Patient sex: M
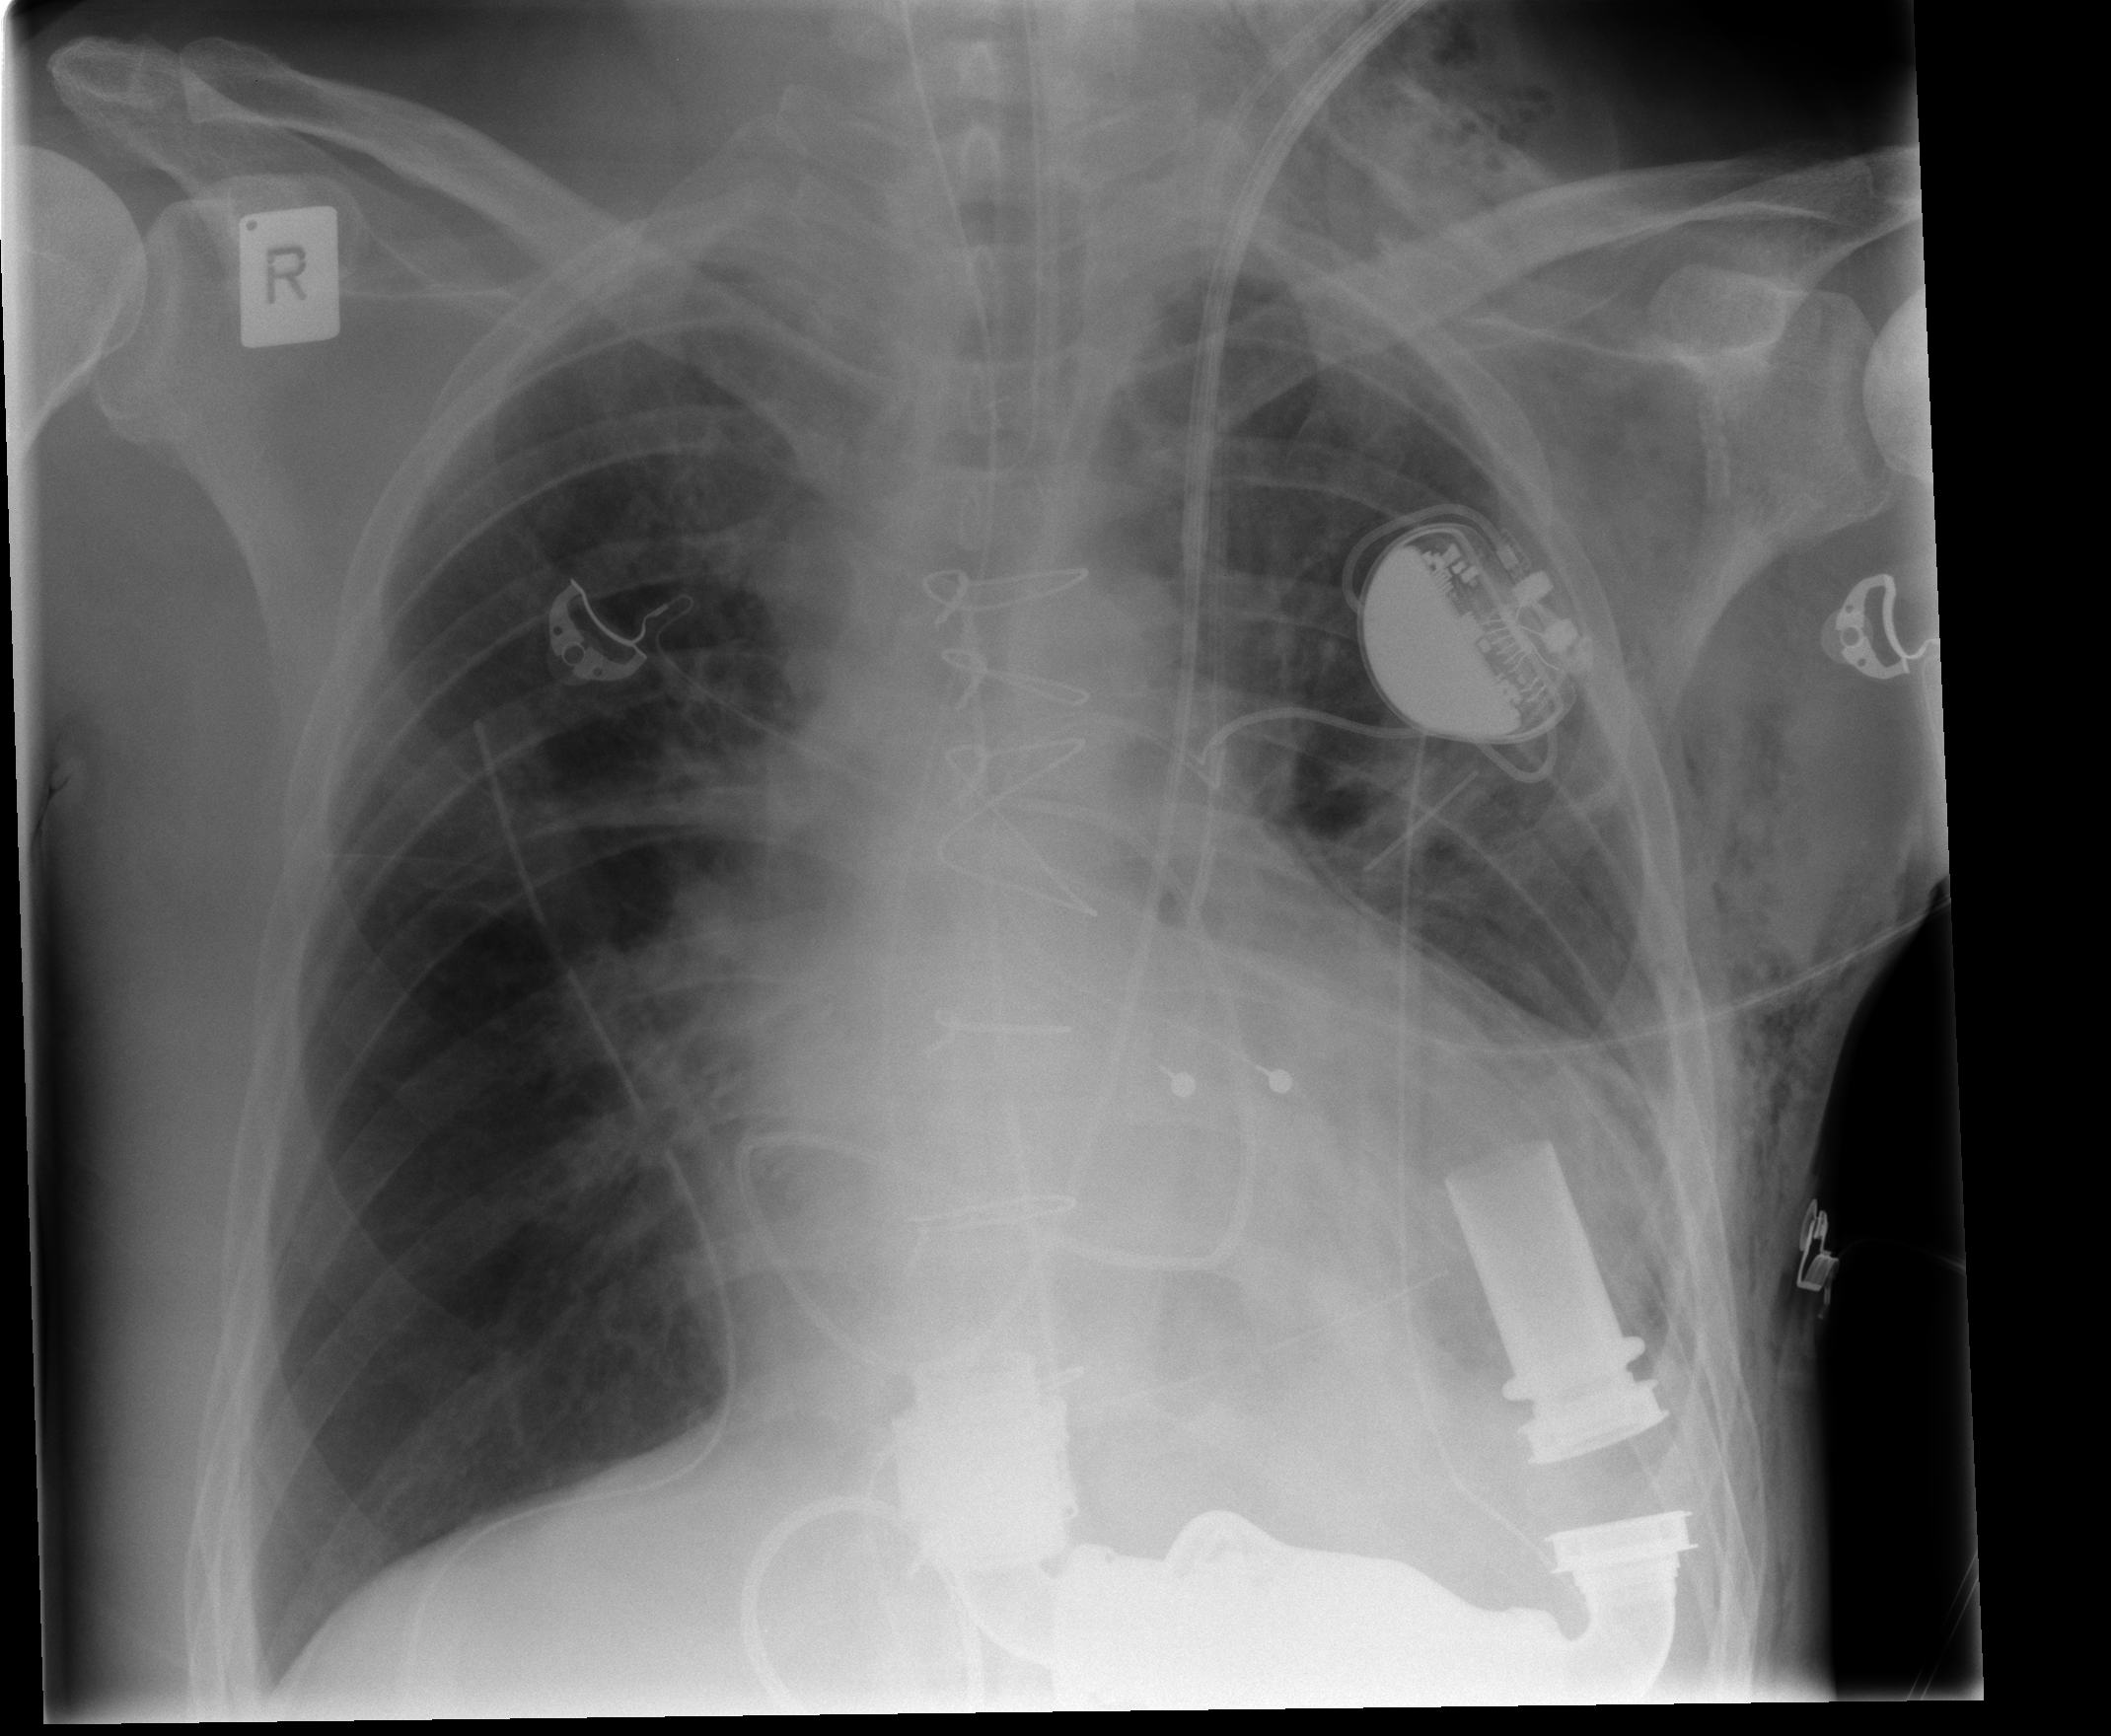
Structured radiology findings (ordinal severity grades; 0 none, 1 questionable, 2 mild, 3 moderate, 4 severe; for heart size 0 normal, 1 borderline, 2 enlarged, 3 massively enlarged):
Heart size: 2
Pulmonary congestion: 1
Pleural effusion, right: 0
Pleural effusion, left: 1
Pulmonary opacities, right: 0
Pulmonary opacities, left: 0
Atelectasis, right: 2
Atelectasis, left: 0